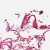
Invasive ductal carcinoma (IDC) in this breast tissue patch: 0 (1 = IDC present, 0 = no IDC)